Question:
I am unable to scroll to the last item in the above scrollbar . Please help....Thanks in Advance
The code:
'''
JList myAvailableList = new JList();
myAvailableList.setName("AvailableList");
myAvailableList.addListSelectionListener(this);
JScrollPane myAvailableScroll = new JScrollPane(myAvailableList);
myAvailableScroll.setHorizontalScrollBarPolicy(JScrollPane.HORIZONTAL_SCROLLBAR_AS_NEEDED);
myAvailableScroll.setVerticalScrollBarPolicy(JScrollPane.VERTICAL_SCROLLBAR_AS_NEEDED);
myAvailableScroll.setPreferredSize(new Dimension(LIST_PREF_WIDTH, LIST_PREF_HEIGHT));
'''
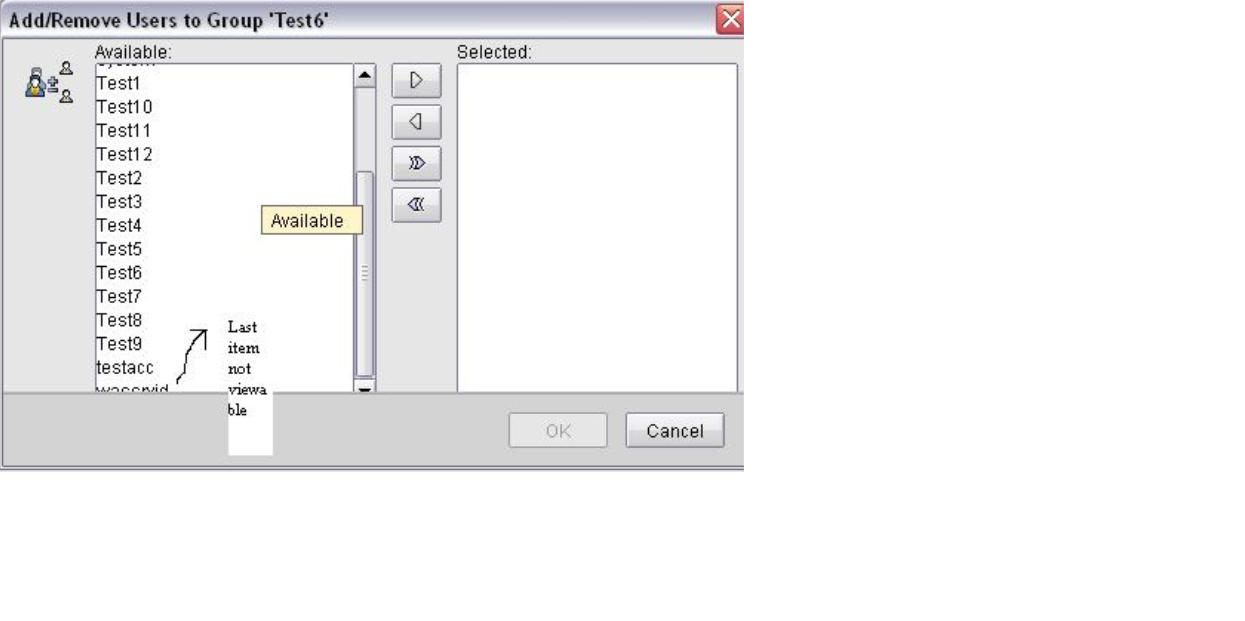
Answer: As the scrollbar shows you did scroll to the last item, however the lower area of the list is hidden by a different Component, either make the list component shorter or the area containing it larger.